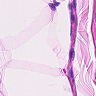
Metastatic tissue present: no